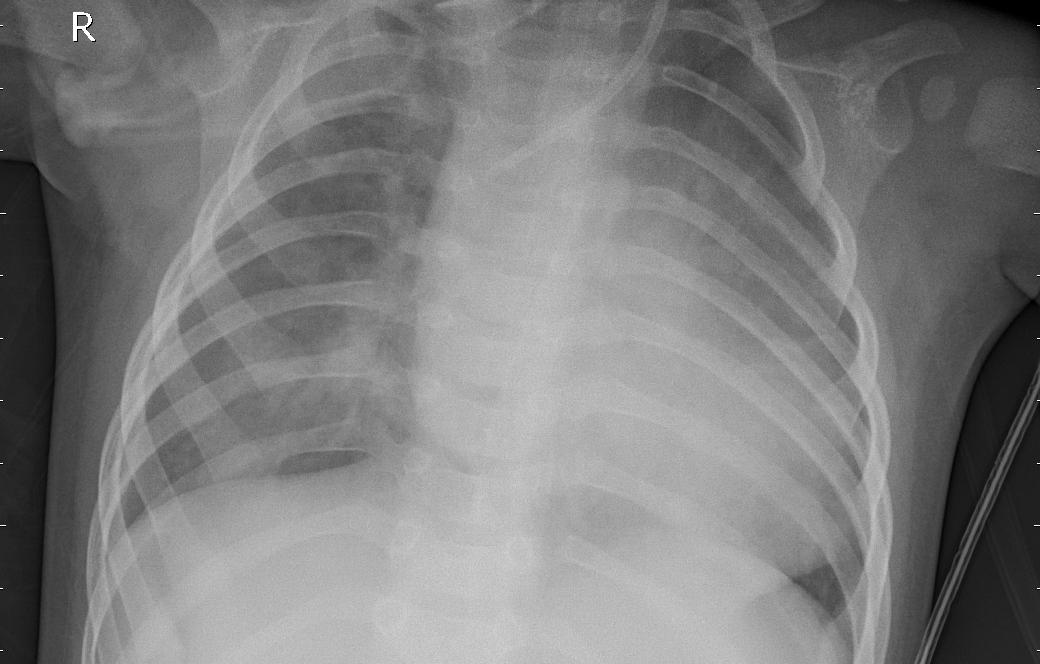
Diagnosis: PNEUMONIA